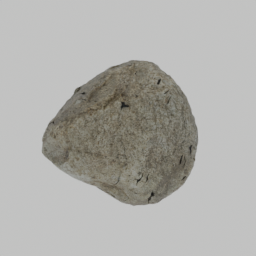
Label: nature